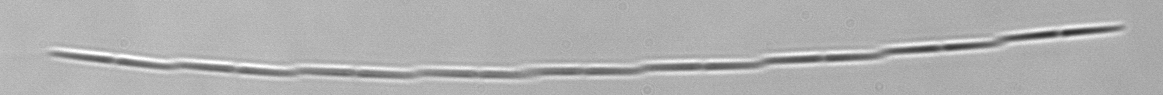
Label: Pseudo-nitzschia